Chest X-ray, AP view. Patient: 31 years old, sex M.
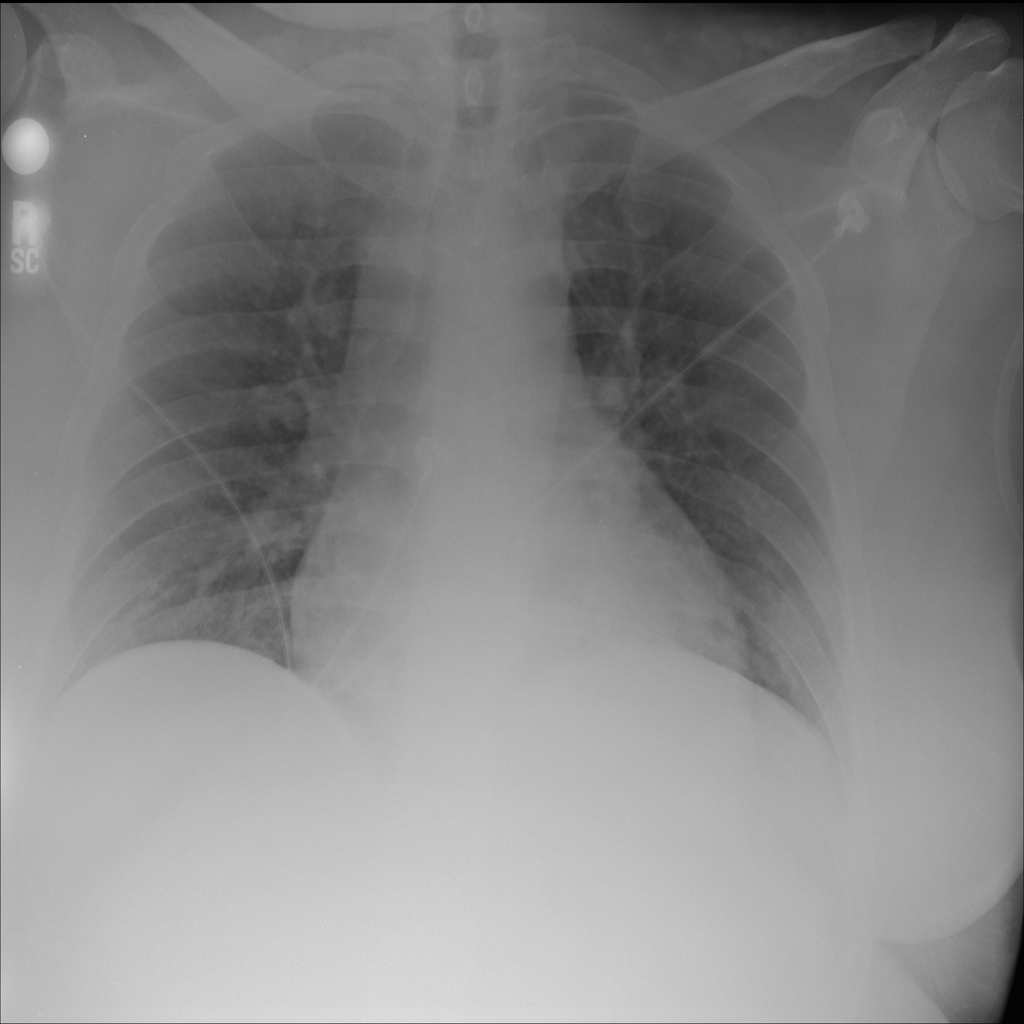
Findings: No Finding